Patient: sex F, age 53
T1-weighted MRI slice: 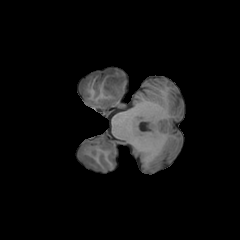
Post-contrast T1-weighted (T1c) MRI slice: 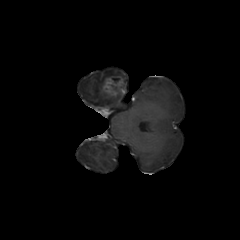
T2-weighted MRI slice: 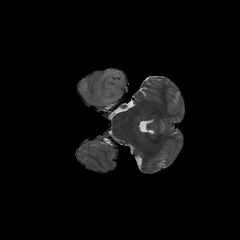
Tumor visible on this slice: yes
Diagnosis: Glioblastoma, IDH-wildtype
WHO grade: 4